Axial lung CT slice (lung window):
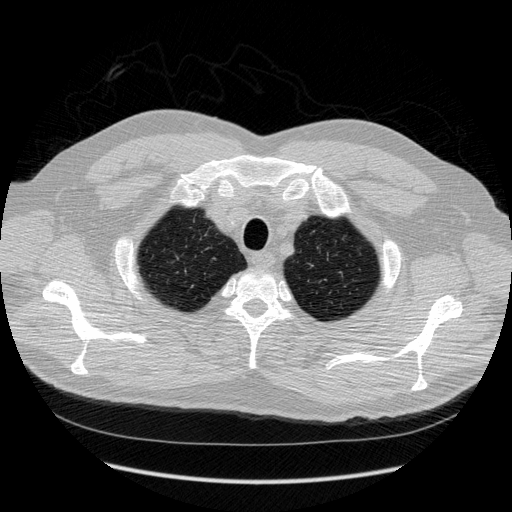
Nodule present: no